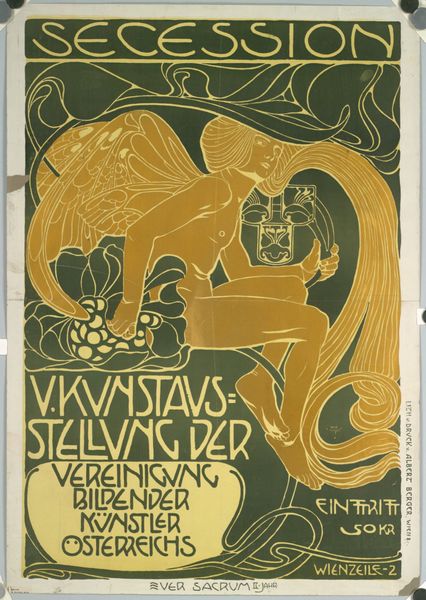
Titel: SECESSION; V. KUNSTAUSSTELLUNG
Künstler: Koloman Moser
Standort: Wien
Institution: Albertina, Wien
Schlagwörter: akt, flügel, fuß, nackt, gelb, grün, ocker, sitzen, frankreich, frau, orange, schwarz, muster, ornament, alkohol, arm, mensch, figur, gold, haare, engel, früchte, ranken, beine, füße, schrift, zwei, moderne, grafik, siebdruck, linien, werbung, jugendstil, floral, deutsch, junge, klimt, druck, jugenstil, künstler, text, plakat, reklame, kunst, österreich, ausstellung, kunstausstellung, poster, karte, wien, plakatkunst, art nouveau, sezession, secession, wiener secession, schiele, elfe, vereinigung, eintritt, kokoschka, langes haar, belle epoque, buchkunst, beim, n, 1910, wiener moderne, sacrum, bildender, wienzeile, eintritt frei, österreichs, ver sacrum, bildende künstler, belle eüoque, vereinigung bildender künstler, wienselle